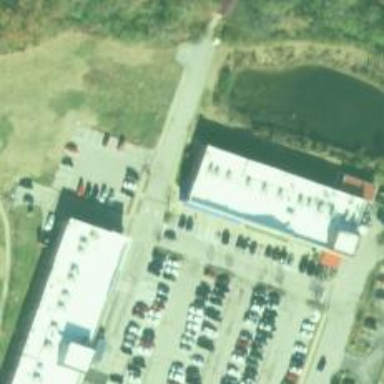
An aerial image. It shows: Veterinary facility.